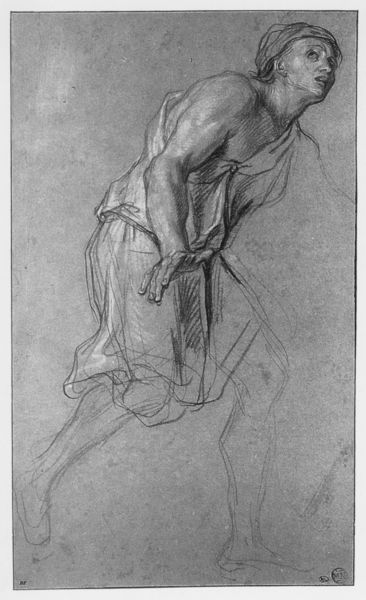
Titel: Studie eines Blinden
Künstler: Antoine Coypel
Institution: Paris, Musée du Louvre, Graphische Sammlung
Schlagwörter: hand, kopf, körper, mann, schatten, umhang, weiß, bewegung, finger, grau, kreide, mund, nase, schwarz, skizze, zeichnung, blick, tuch, kappe, mütze, arm, augen, falten, gesicht, hals, figur, gewand, haare, mantel, pose, stehend, blatt, kinn, schulter, beine, papier, haltung, studie, laufen, grisaille, angst, oberkörper, flucht, knabe, torso, barfuß, rennen, bleistift, schritt, entwurf, unvollendet, erschreckt, richtung, turban, schrei, laufend, michelangelo, graphit, da vinci, schulter nackt